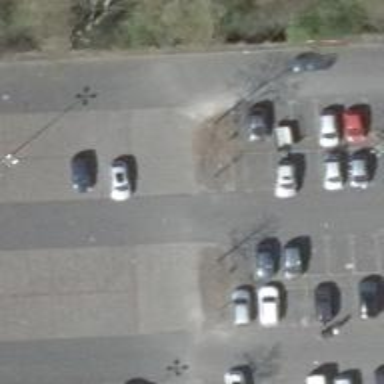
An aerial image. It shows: Paved parking aisle serving as service road.